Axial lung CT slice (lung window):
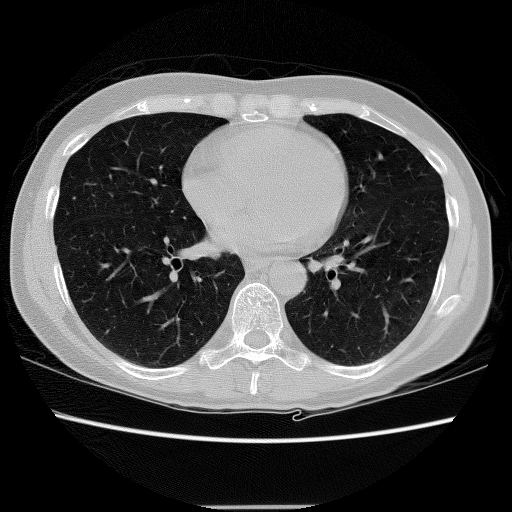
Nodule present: no